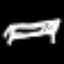
Label: bed